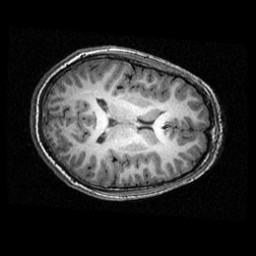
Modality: T1w
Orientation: axial
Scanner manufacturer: ge
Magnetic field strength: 3 T
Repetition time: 0.008948 s
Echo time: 0.001784 s